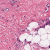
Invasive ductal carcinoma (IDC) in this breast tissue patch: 0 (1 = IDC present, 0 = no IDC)